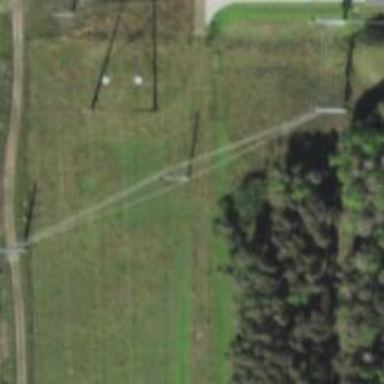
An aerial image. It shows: Power pole.